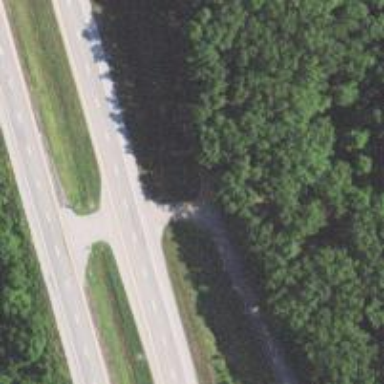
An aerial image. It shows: This image shows trunk highway that functions as expressway.